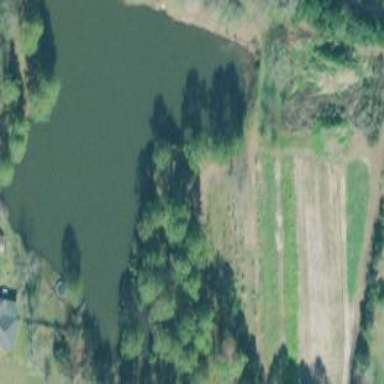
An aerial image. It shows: Peaceful pond surrounded by nature.